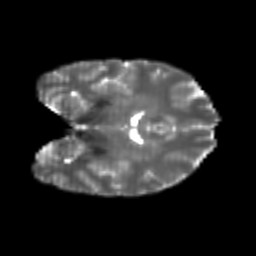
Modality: T2w
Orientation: coronal
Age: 25
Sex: female
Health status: healthy
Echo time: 0.074 s